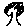
Label: tree